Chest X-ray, PA view. Patient: 51 years old, sex M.
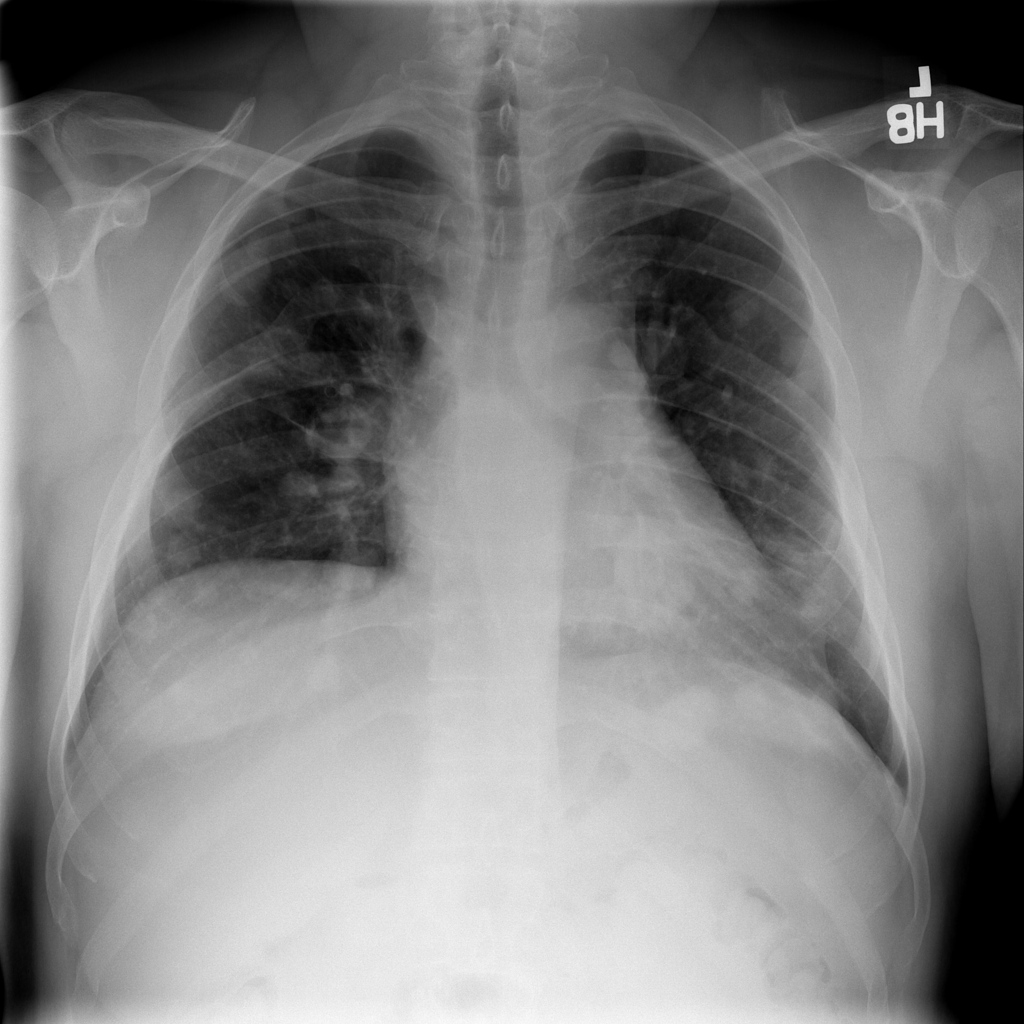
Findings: No Finding